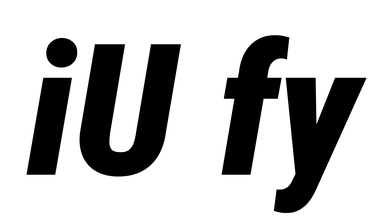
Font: Roboto-Italic_Condensed_Black_Italic